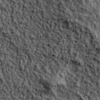
Label: not_dusty